Aerial crown-view tile of a tropical tree (Barro Colorado Island, Panama), acquired 20250915:
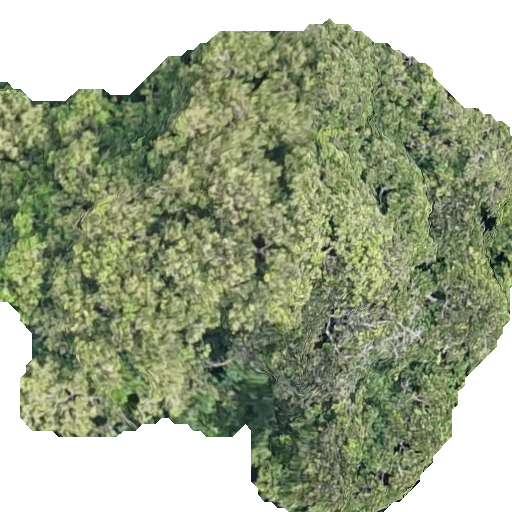
Species: Prioria copaifera
GBIF accepted scientific name: Prioria copaifera
Crown area: 284.969 m²